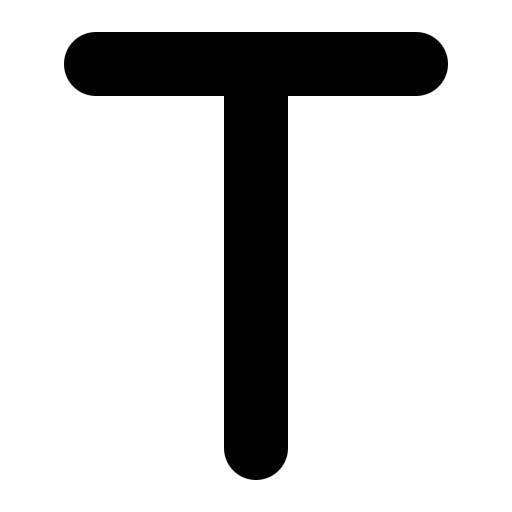
Tags: icon, FontAwesome, fa-icon, solid, t